Chest X-ray:
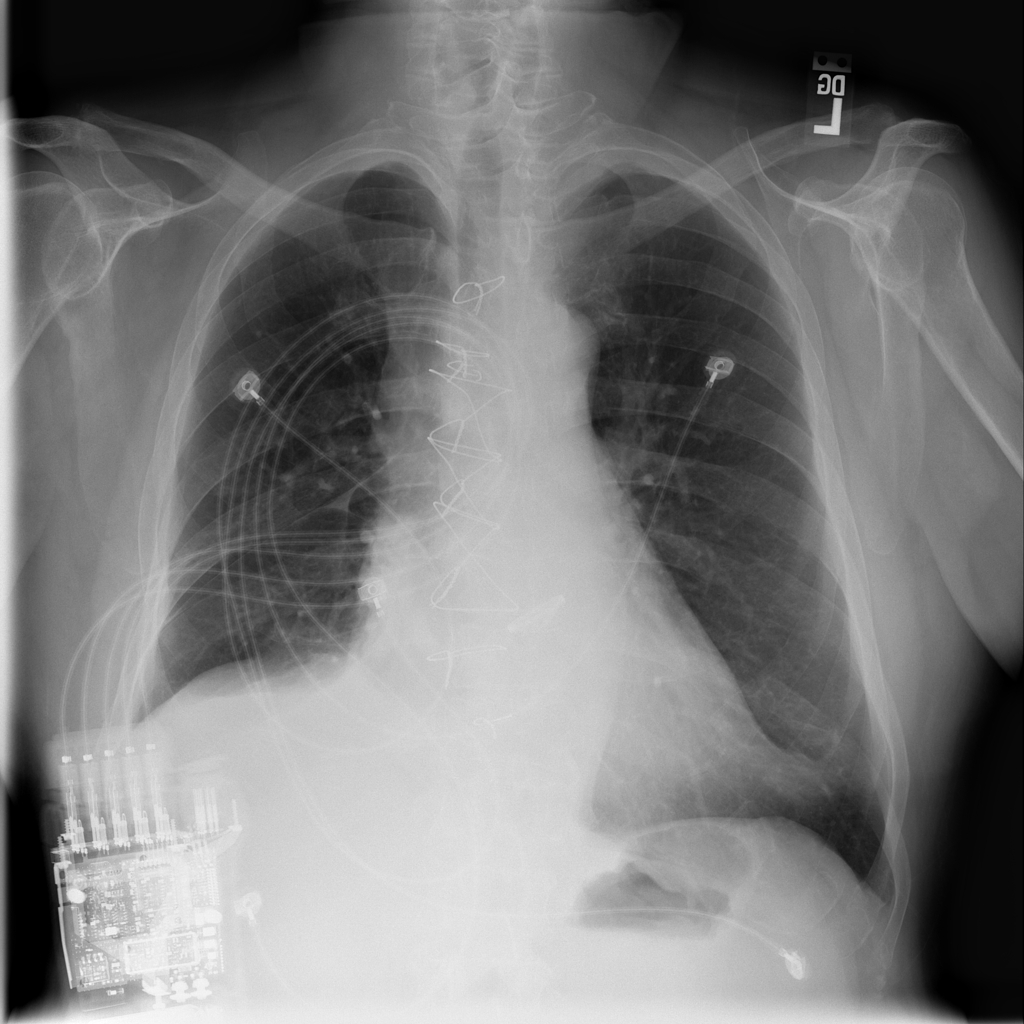
No abnormal finding: yes